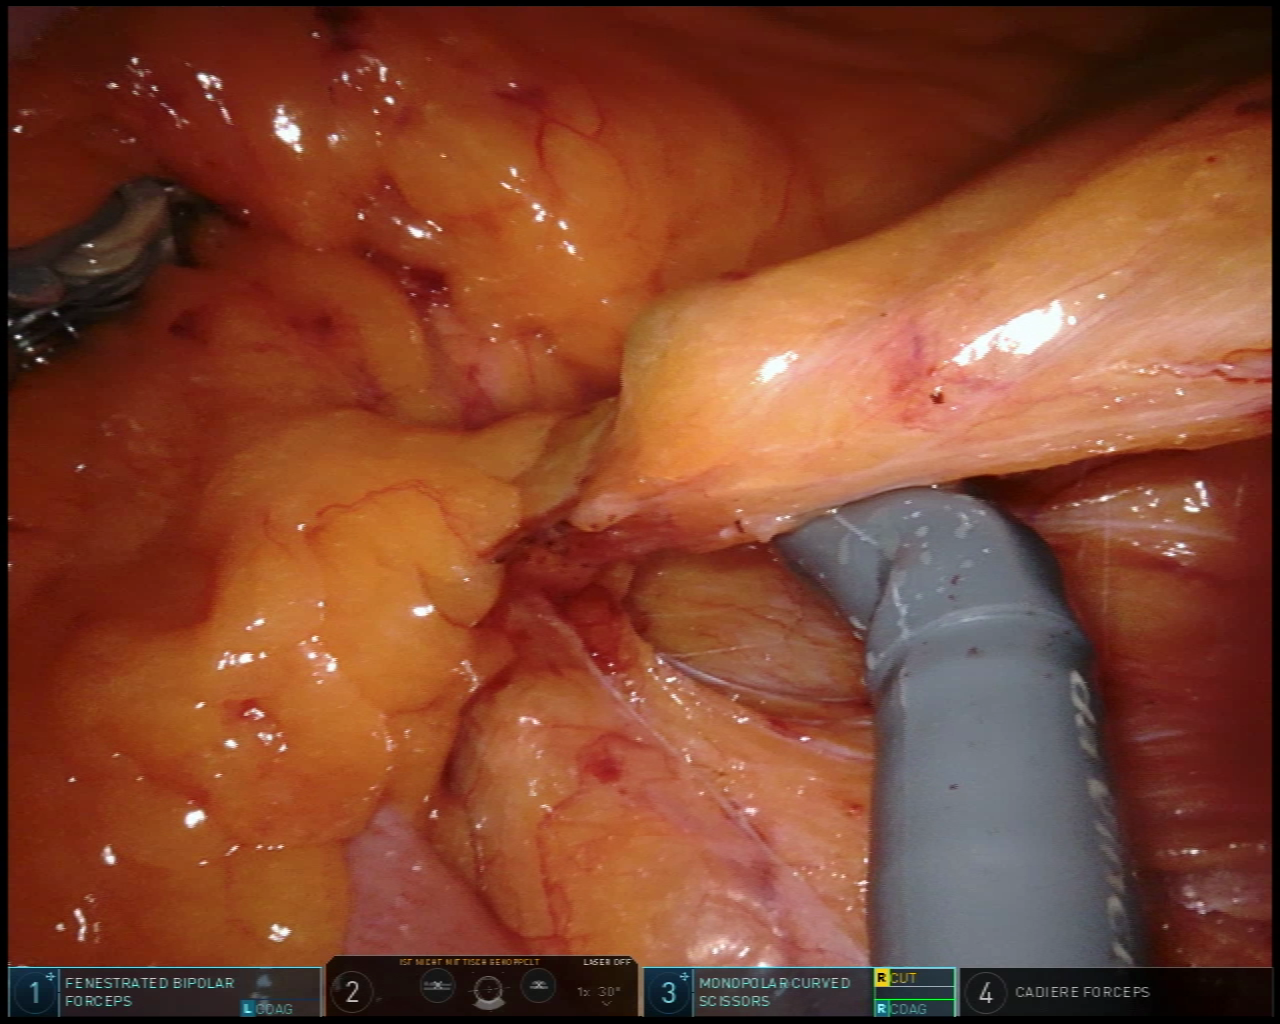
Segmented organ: small_intestine
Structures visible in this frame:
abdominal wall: no
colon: no
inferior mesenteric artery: no
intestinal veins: no
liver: no
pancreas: no
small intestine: yes
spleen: no
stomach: no
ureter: no
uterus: no
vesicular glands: no